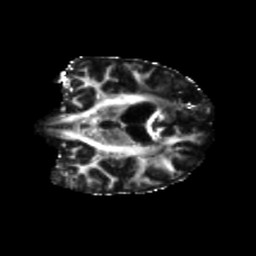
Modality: FA
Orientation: coronal
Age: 76
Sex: female
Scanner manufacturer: siemens
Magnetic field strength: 3 T
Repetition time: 5.25 s
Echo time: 0.08 s